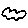
Label: cloud